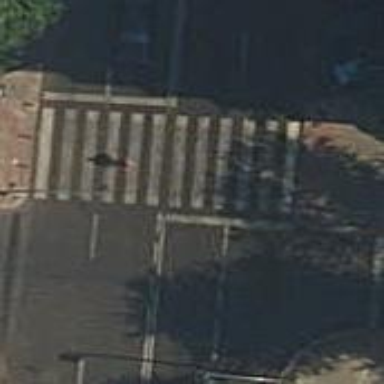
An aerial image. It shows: Road crossing with traffic signals.